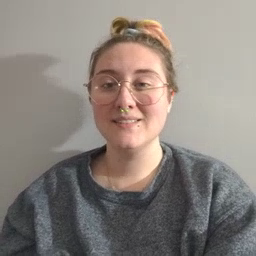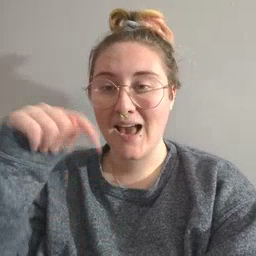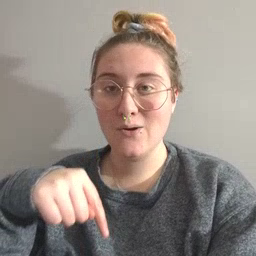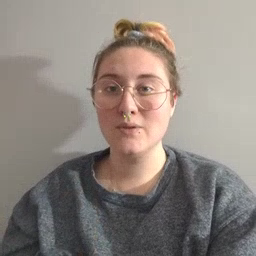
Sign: down